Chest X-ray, PA view. Patient: 33 years old, sex M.
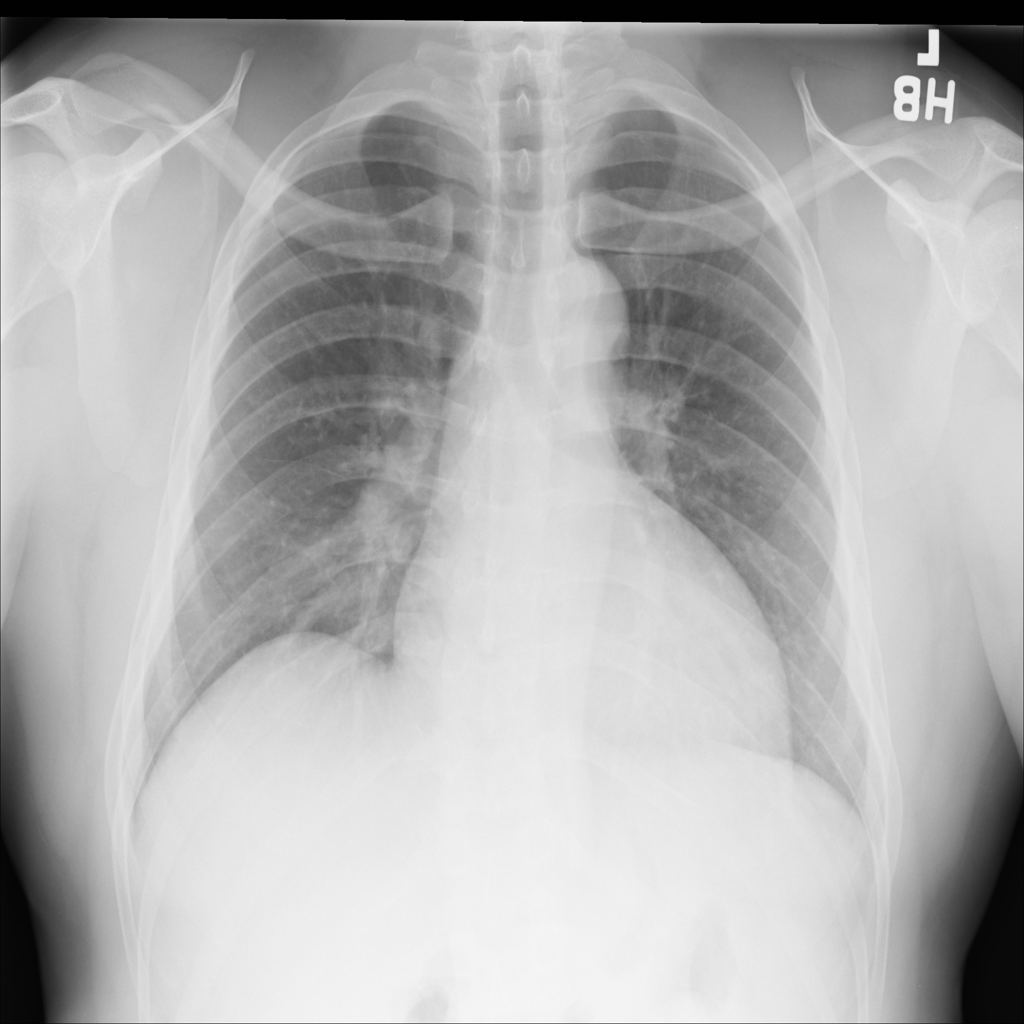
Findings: No Finding